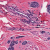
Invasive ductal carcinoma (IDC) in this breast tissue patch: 1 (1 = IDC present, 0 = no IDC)